Question: Not sure how the initial "Welcome to Meteor" page re-appeared on a project i'm working on but has this happened to anyone else? Trying to work through a tut on Meteor and everything was fine. I left meteor server running overnight and I came back this morning and the "Welcome to Meteor" with the click button message appeared on top of the project i'm working on essentially pushing the content down the page.
Has this happened to anyone before?
Thanks.
Here is a screenshot
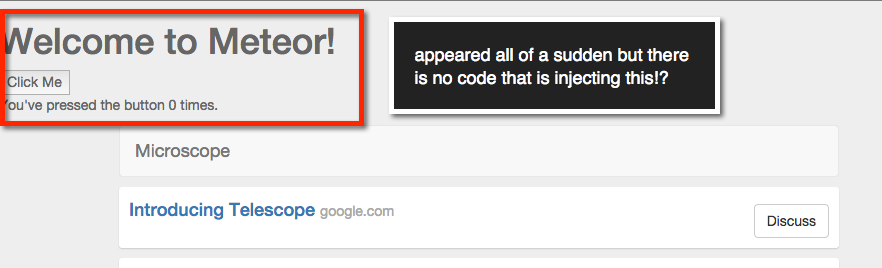
Answer: EDIT
I just searched your repository and found the string: <URL>
Using a decent text editor or IDE you should be able to simply search through the folders and files of your project for the 'Welcome to Meteor' string to reveal the file it's coming from, assuming it's not being stored elsewhere.